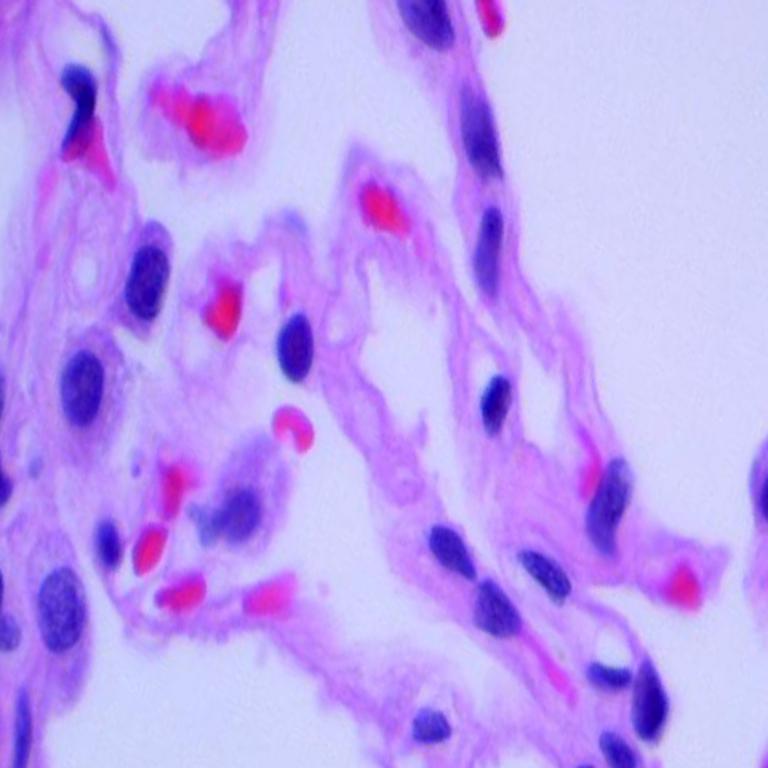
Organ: lung
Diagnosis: benign